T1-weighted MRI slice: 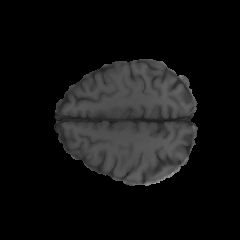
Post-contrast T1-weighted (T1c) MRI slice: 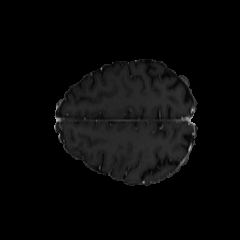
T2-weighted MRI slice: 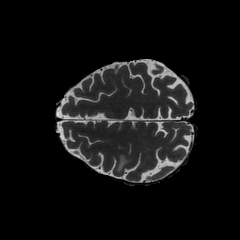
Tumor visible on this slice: yes